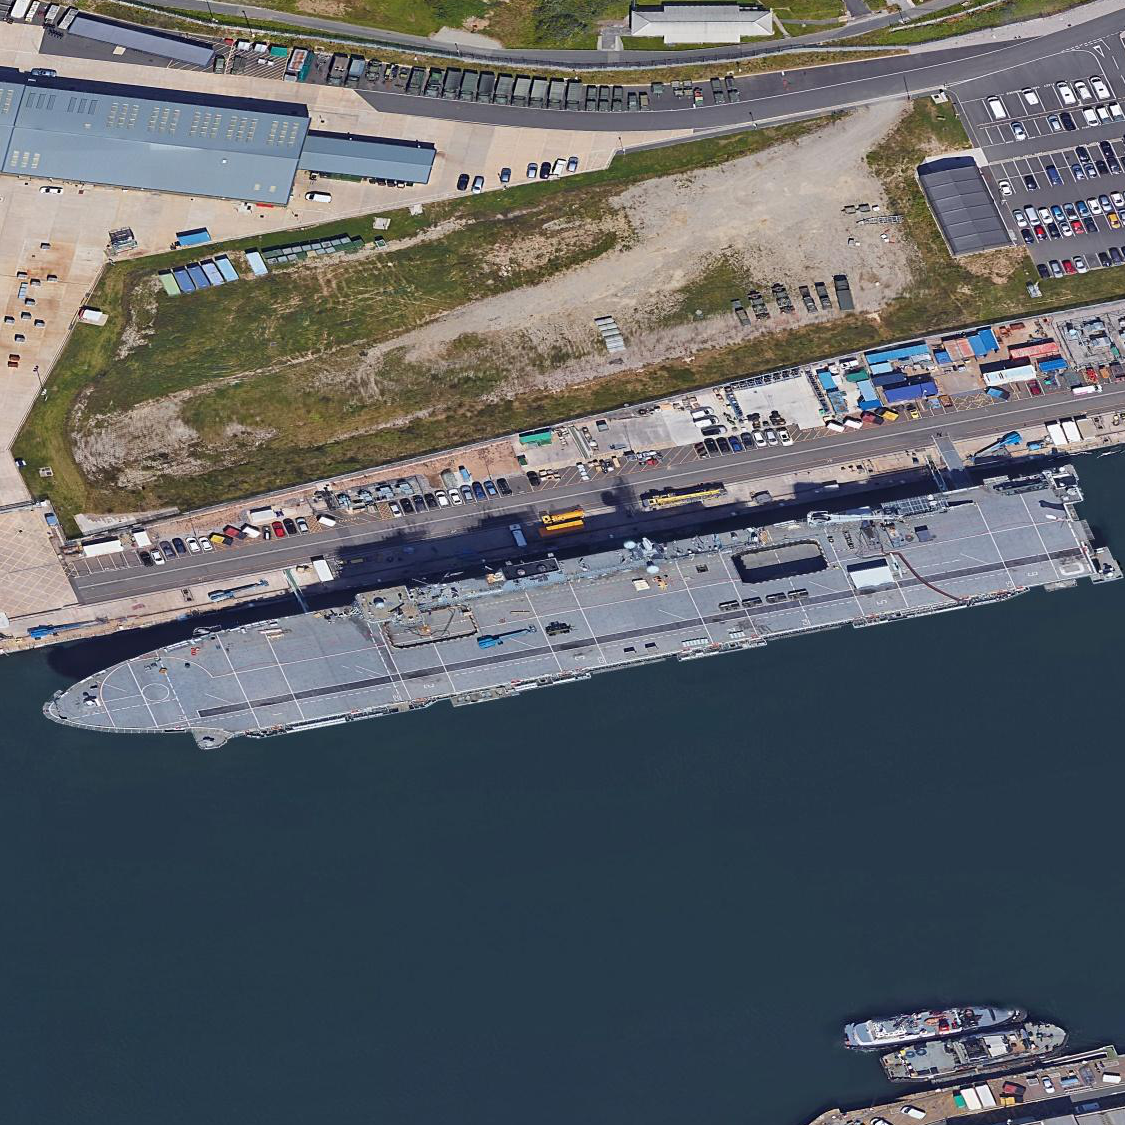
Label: assault